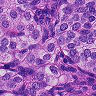
Metastatic tissue present: yes